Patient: sex M, age 48
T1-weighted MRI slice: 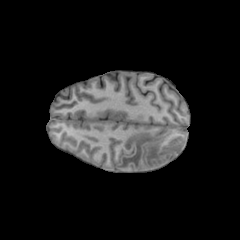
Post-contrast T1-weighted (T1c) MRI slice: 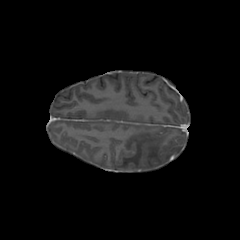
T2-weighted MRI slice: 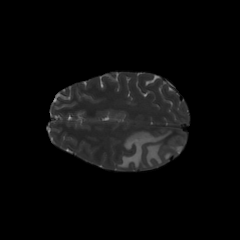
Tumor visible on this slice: yes
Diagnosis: Glioblastoma, IDH-wildtype
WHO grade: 4